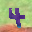
Label: 4